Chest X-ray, PA view. Patient: 35 years old, sex F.
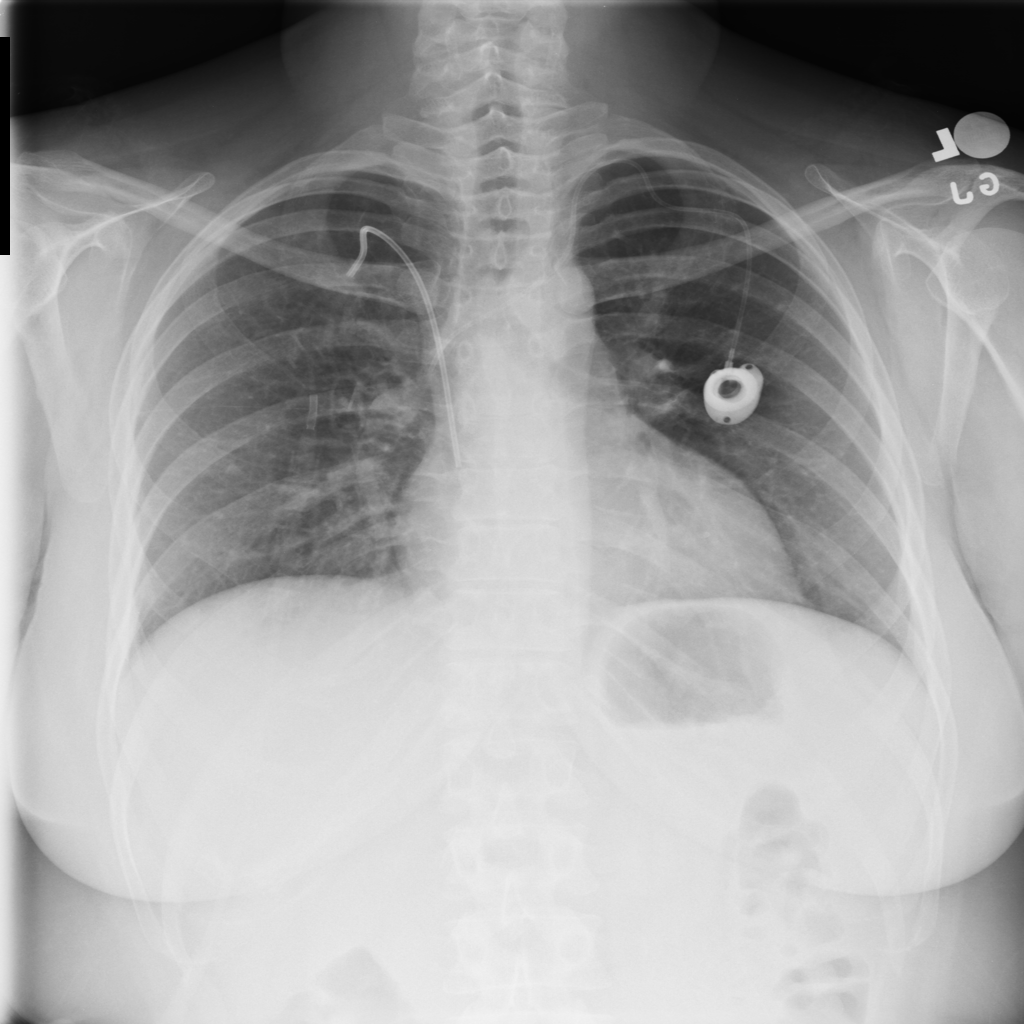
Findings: No Finding